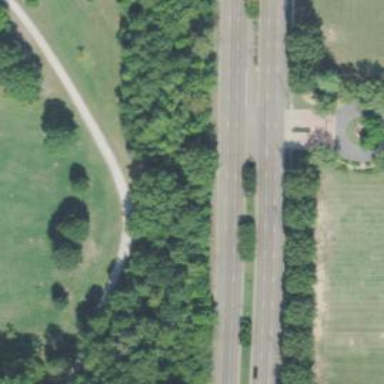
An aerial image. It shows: Secondary dual-carriageway road with asphalt surface.